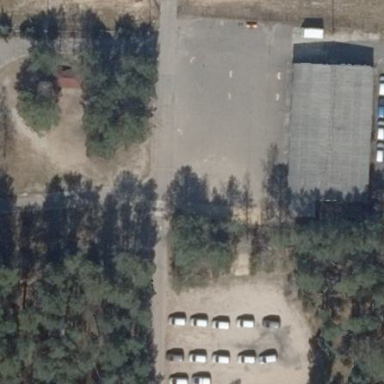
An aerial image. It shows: Parking area.